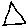
Label: triangle